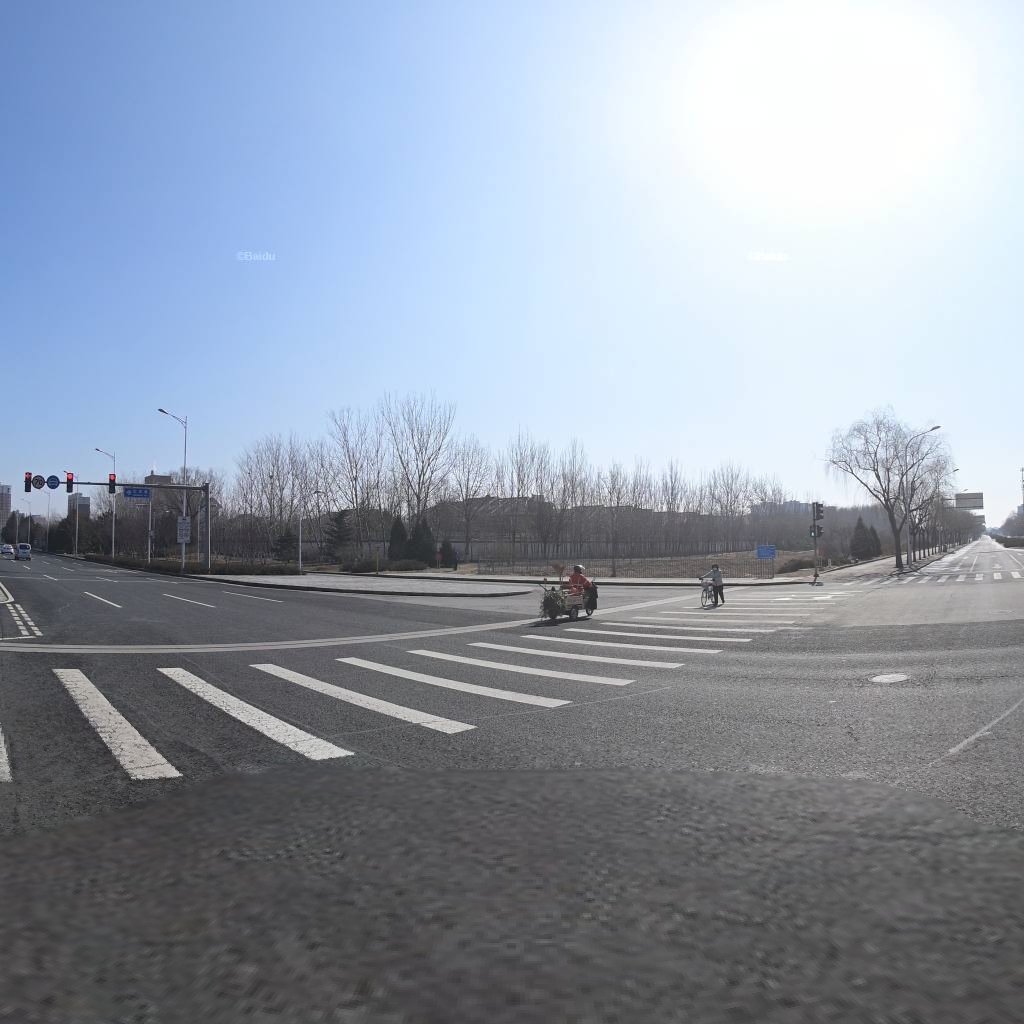
Region: Haidian
Road damage annotations: longitudinal patch, manhole cover, longitudinal patch, transverse crack, transverse patch